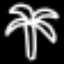
Label: palm tree